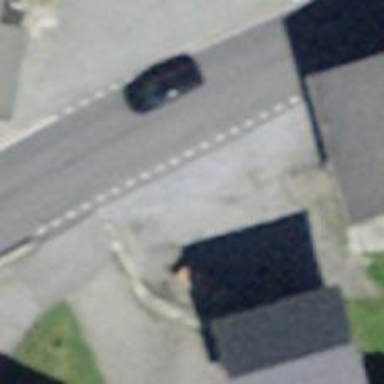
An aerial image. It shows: Bus stop along the road.